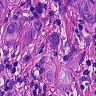
Metastatic tissue present: yes